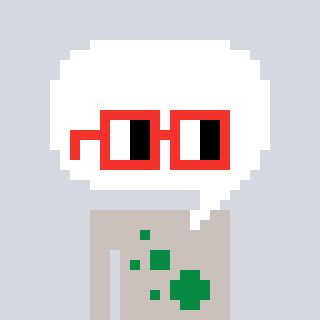
a pixel art character with square red glasses, a speech bubble-shaped head and a foggrey-colored body on a cool background